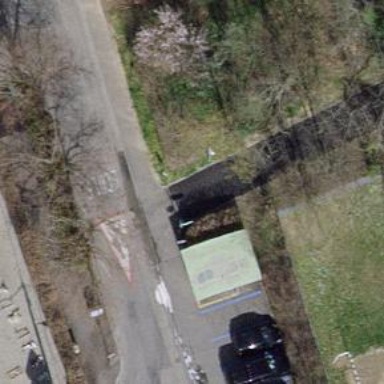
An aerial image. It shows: Asphalt sidewalk.